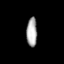
Tissue: lung
Cell type: T cells
Senescence score: 0.555
Nuclear area (px): 301
Mean DAPI intensity: 170.728